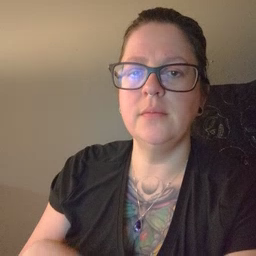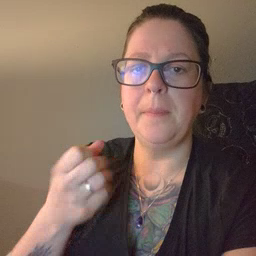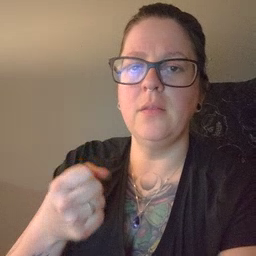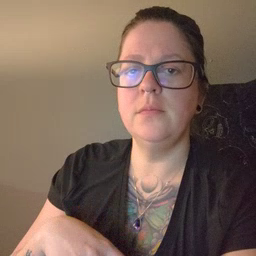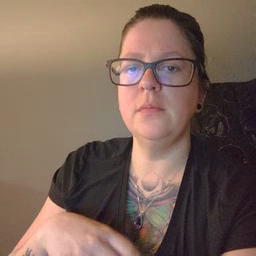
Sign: milk